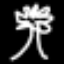
Label: palm tree